Frequency: 55000
Velocity: 0,1705
Power: 1,2
Pulse duration: 0,0000001
Pass count: 1
Magnification: 10
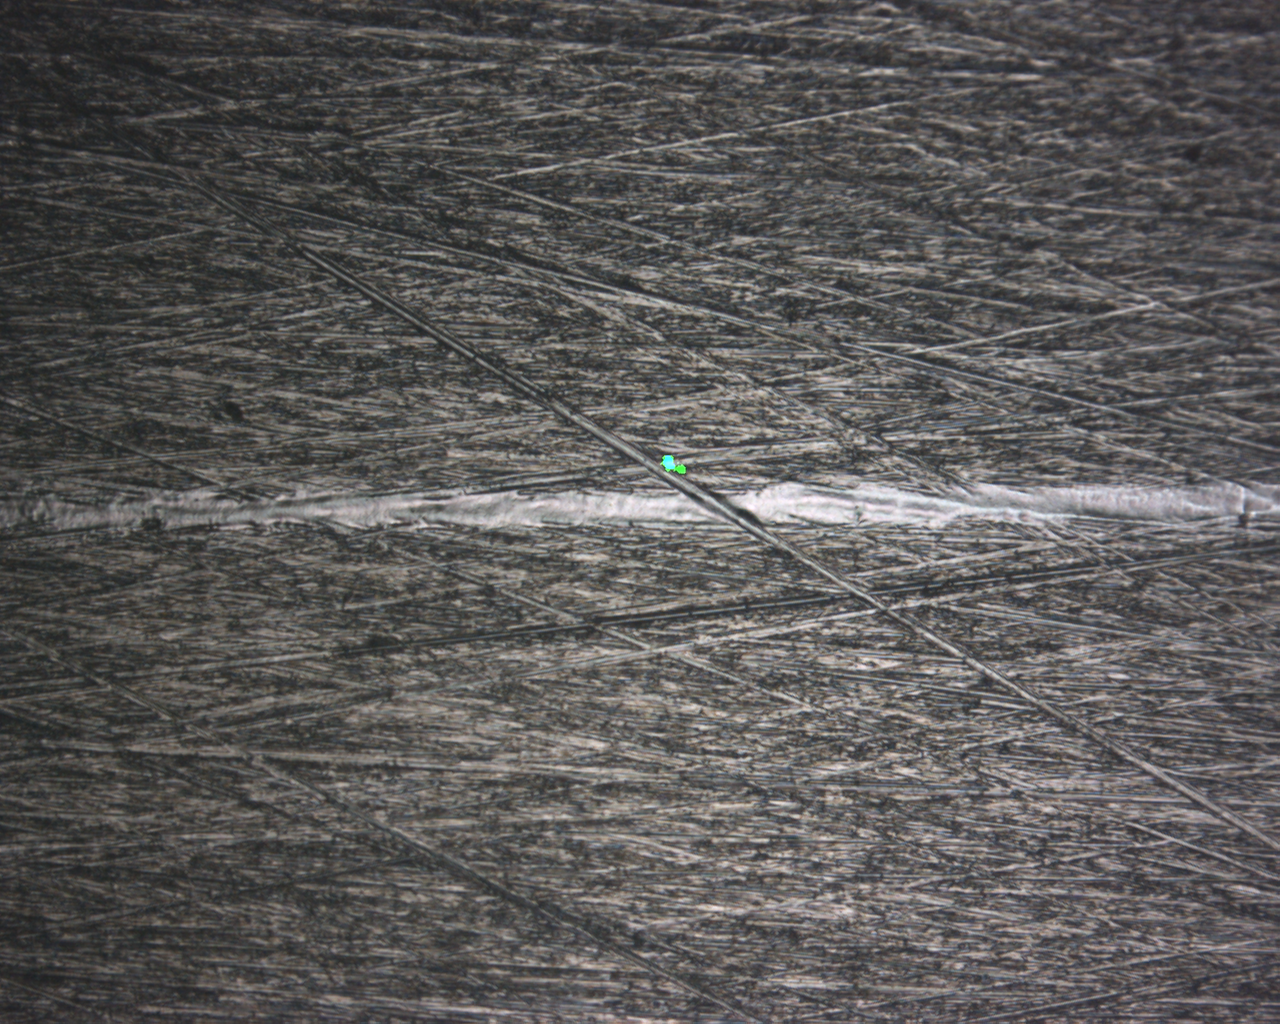
Measured width: 102.368
Other width: 5.18